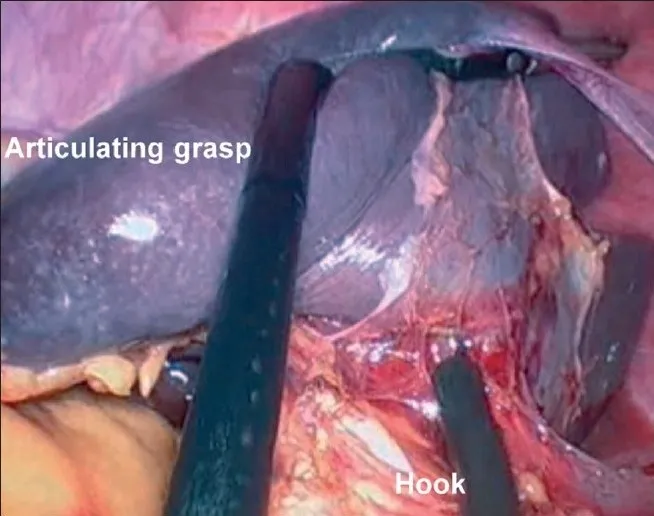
Articulating grasper retracting the lower pole of the spleen anteriorly, exposing the posterior splenic attachments.
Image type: medical_photograph (other_medical_photograph)